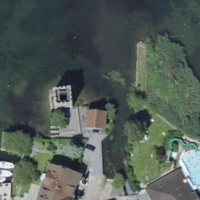
EUNIS habitat code: 14
Species observed at this site:
Tachybaptus ruficollis
Corvus corone
Podiceps cristatus
Fulica atra
Anas platyrhynchos
Chloris chloris
Larus canus
Aythya ferina
Podiceps nigricollis
Passer domesticus
Fringilla coelebs
Sylvia atricapilla
Turdus merula
Chroicocephalus ridibundus
Phalacrocorax carbo
Phylloscopus collybita
Larus michahellis
Gallinula chloropus
Mareca strepera
Erithacus rubecula
Mergus merganser
Dryocopus martius
Pica pica
Phoenicurus ochruros
Columba livia
Motacilla alba